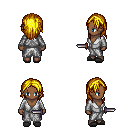
a pixel art fantasy rpg character, female body template, human, dark skin, white robe, metal pants, blonde long hairstyle, gray slippers, dagger, four views (front, back, left, right), 2x2 character sprite sheet, small pixel art, hard edges, no anti-aliasing